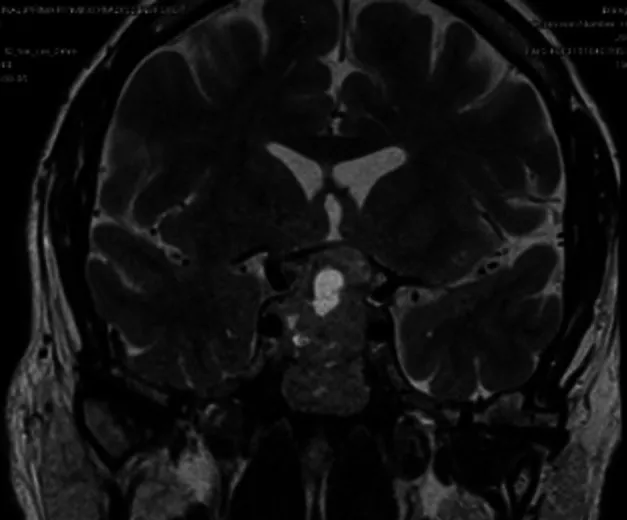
Large peripherally enhancing central and supra sellar necrotic mass measuring 33 x 29 x 26 mm.
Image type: radiology (mri)